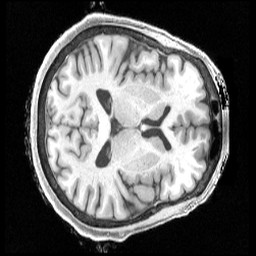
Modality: T1w
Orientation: axial
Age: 65
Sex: female
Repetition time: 2.4 s
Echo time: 0.00222 s